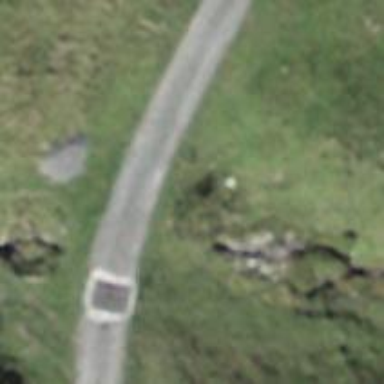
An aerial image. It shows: Culvert tunnel.